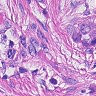
Metastatic tissue present: yes